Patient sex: M
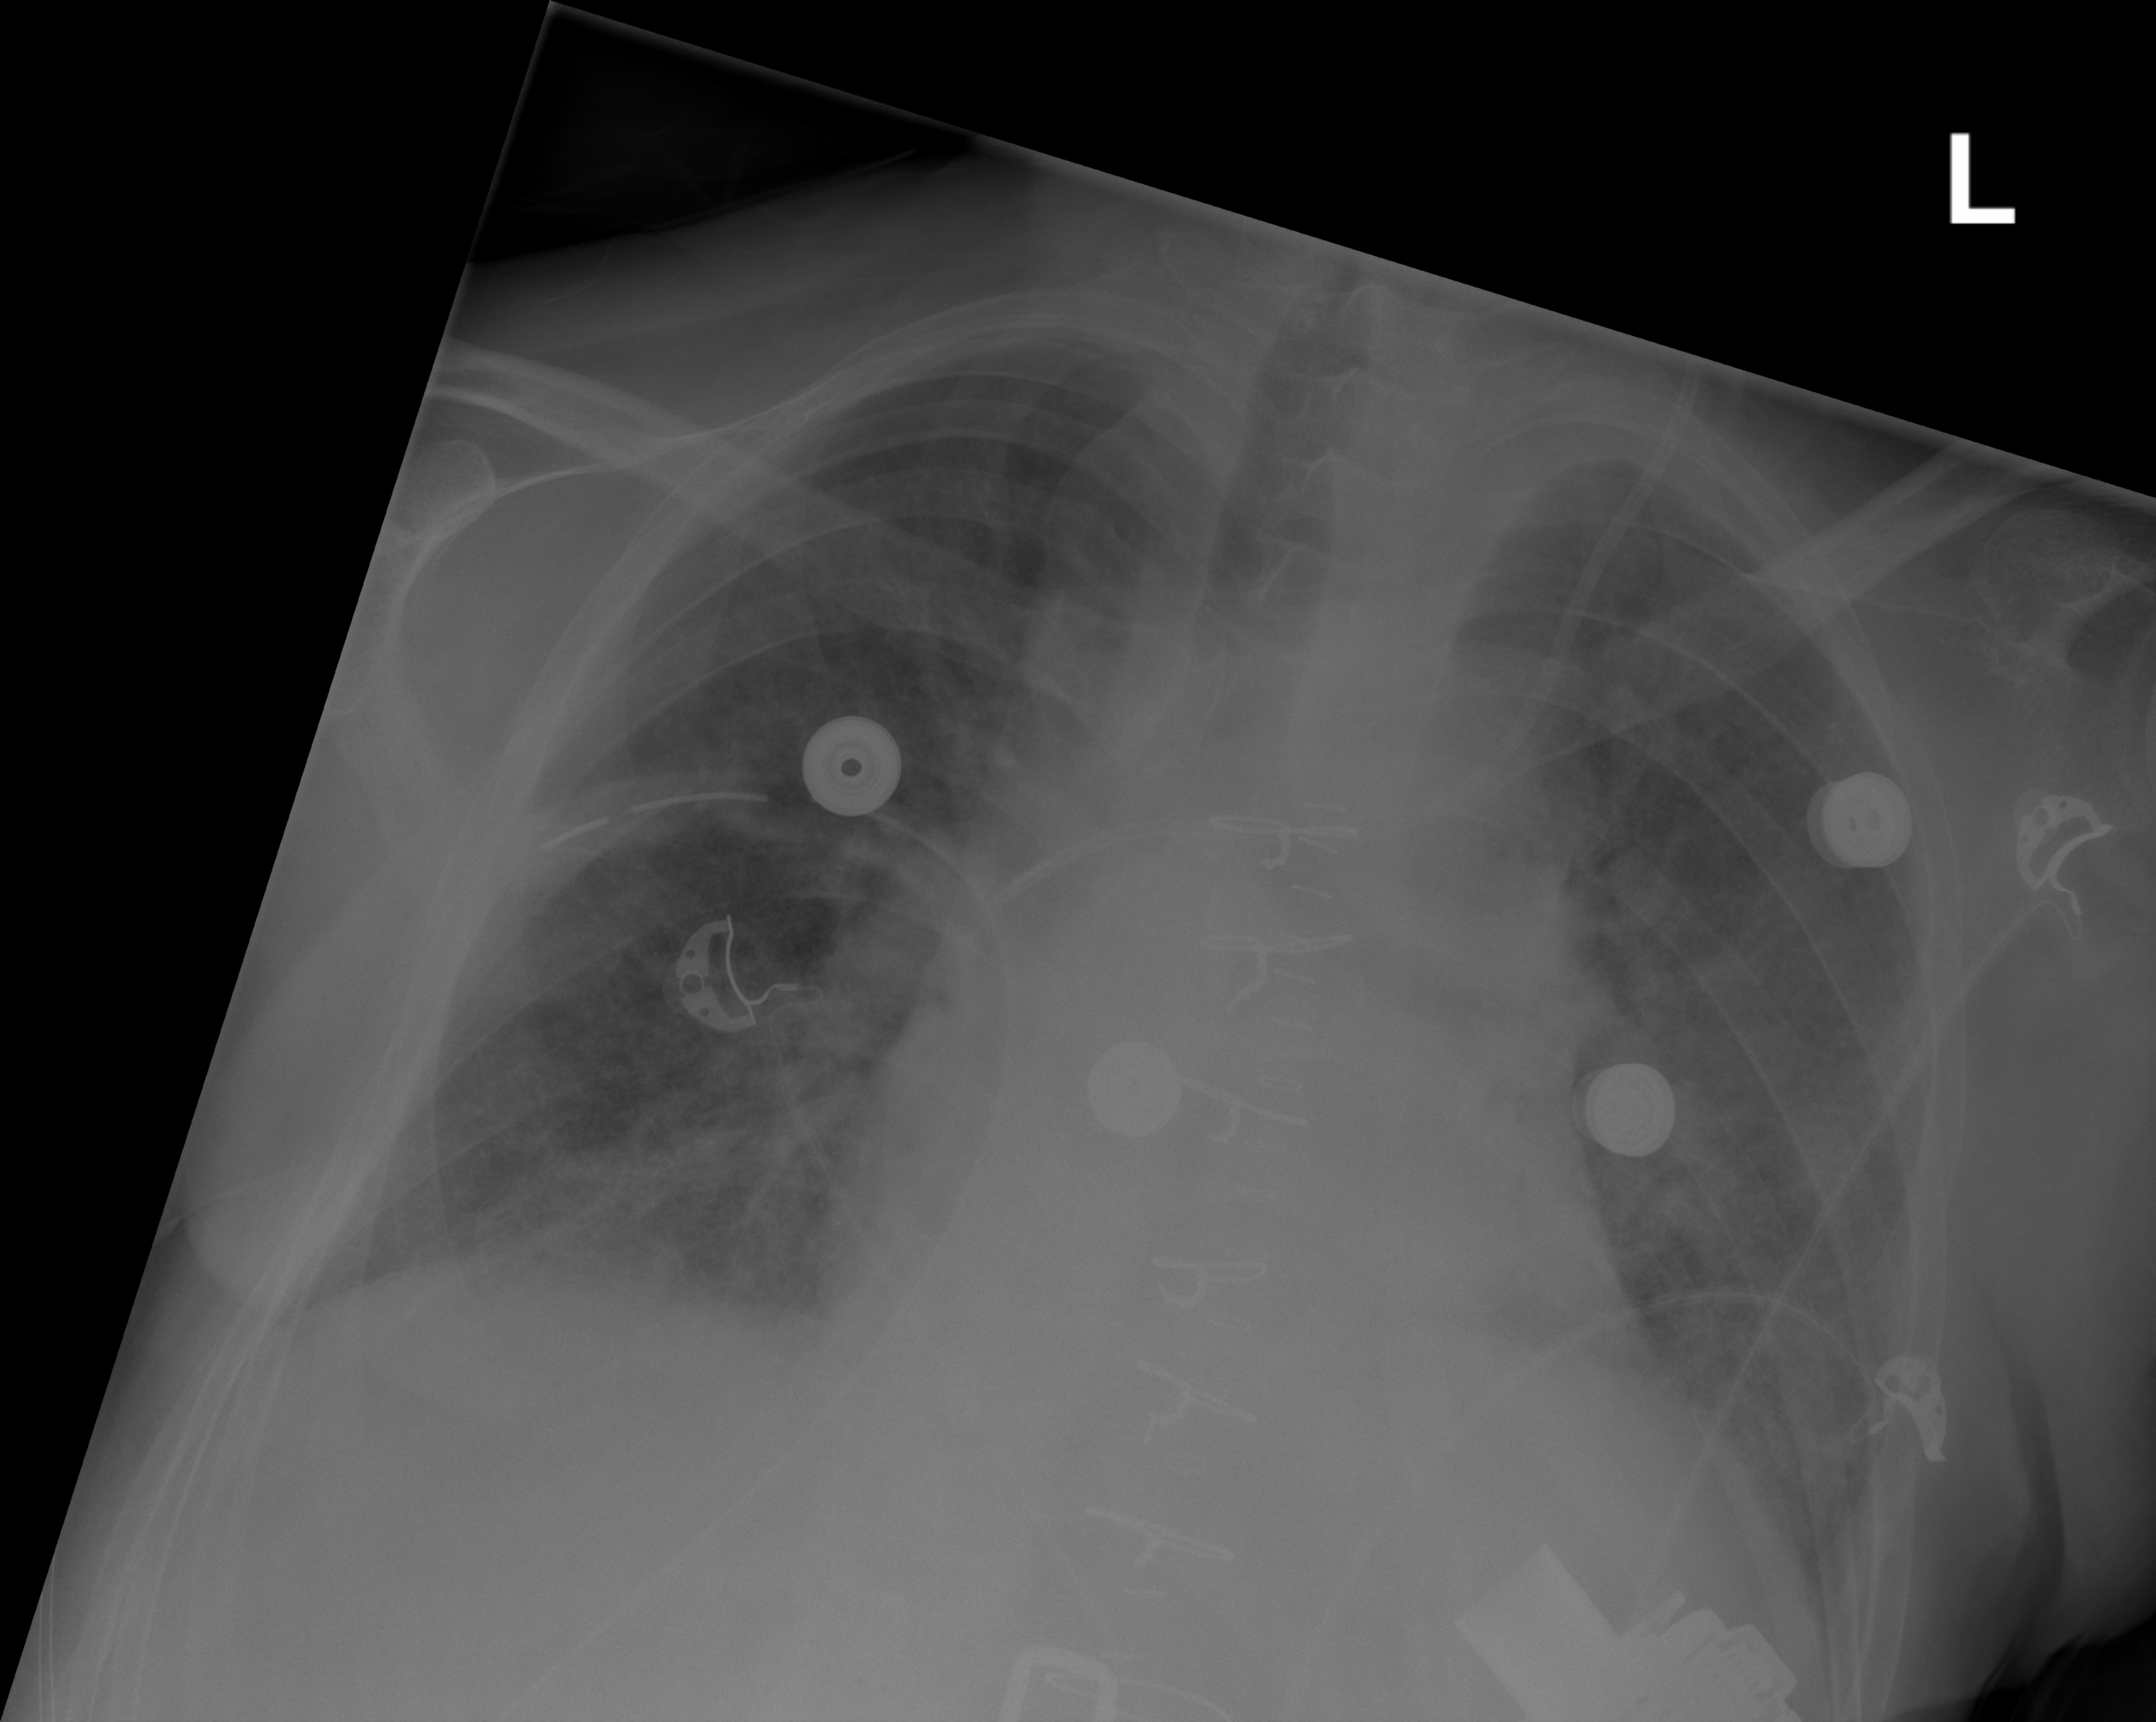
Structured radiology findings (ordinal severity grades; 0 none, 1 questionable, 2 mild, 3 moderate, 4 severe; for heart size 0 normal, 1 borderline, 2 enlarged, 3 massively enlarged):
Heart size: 1
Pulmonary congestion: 2
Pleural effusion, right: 0
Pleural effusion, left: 0
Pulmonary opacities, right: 2
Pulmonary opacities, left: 3
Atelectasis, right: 0
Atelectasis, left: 0